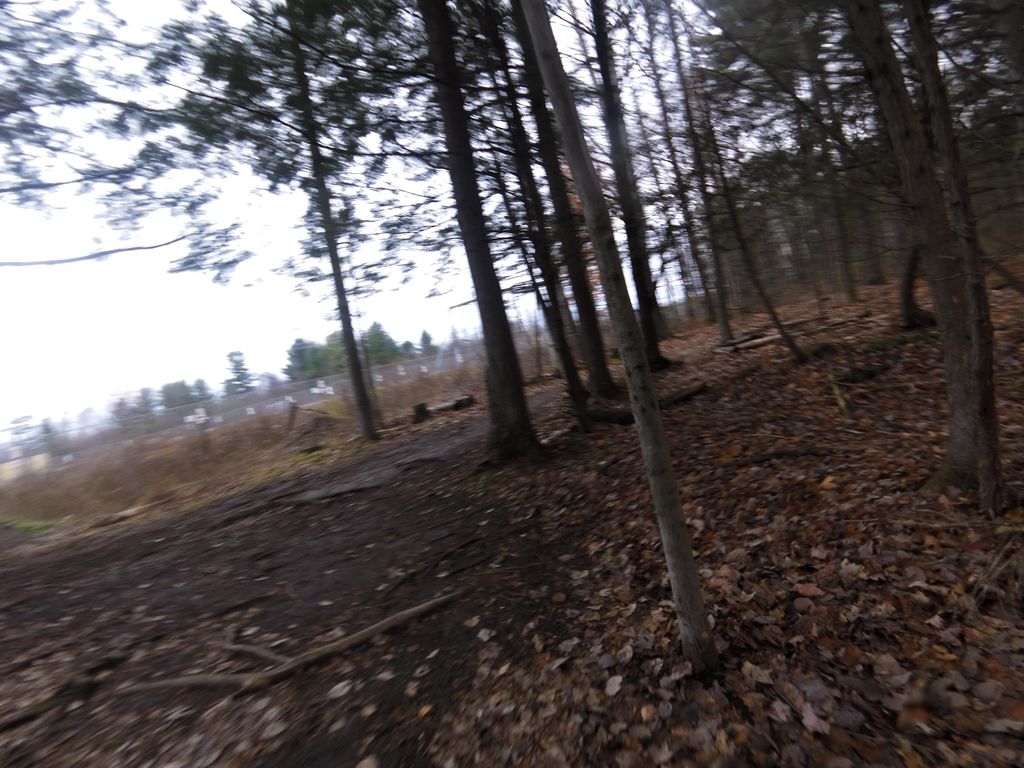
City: ottawa-gatineau